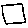
Label: square